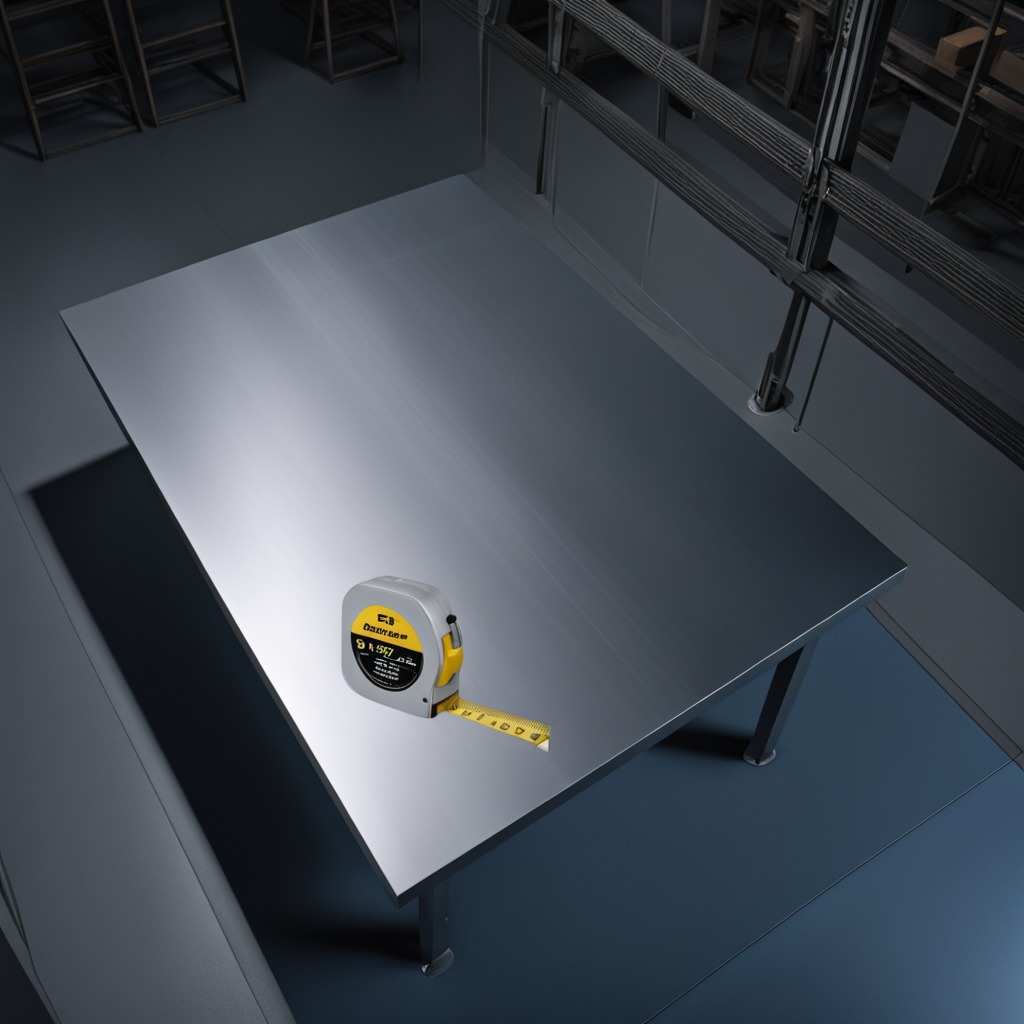
A measuring tape is lying on the tabletop.